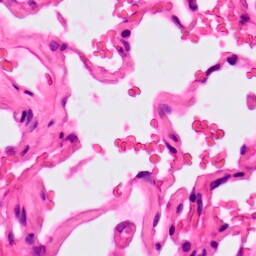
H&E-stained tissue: Lung